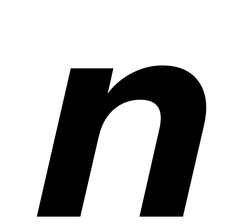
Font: InstrumentSans-Italic_Bold_Italic